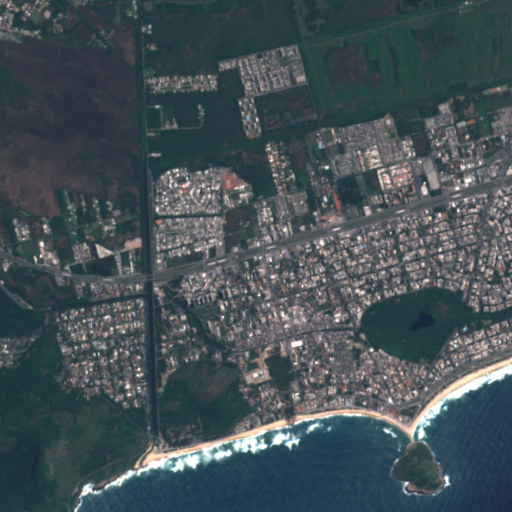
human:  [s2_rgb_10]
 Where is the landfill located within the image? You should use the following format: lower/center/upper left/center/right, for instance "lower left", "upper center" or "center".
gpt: The landfill is located in the center of the image.
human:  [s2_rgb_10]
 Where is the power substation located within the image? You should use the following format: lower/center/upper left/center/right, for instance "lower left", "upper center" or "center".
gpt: The power substation is located in the upper right of the image.
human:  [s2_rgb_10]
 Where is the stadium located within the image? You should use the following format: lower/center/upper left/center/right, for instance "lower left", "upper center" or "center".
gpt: The stadium is located in the upper center of the image.
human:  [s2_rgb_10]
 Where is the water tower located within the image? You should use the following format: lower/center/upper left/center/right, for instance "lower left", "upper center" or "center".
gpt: The water tower is located in the center of the image.
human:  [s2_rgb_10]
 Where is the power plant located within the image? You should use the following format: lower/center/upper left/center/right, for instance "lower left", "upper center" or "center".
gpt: There is no power plant in the image.